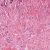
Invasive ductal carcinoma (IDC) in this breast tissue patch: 1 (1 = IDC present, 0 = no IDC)